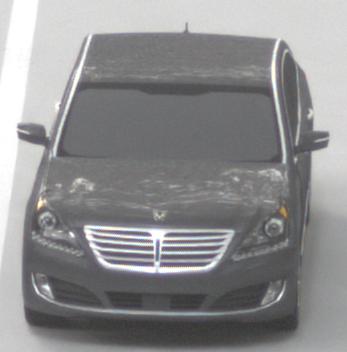
Make: Hyundai
Model: Equus
Detailed model: Gen. 2 VI
Model produced from: 2009
Model produced until: 2016
Doors: 4
Color: gray
Road condition: dry road
Daytime: morning or afternoon
Contrast: low contrast